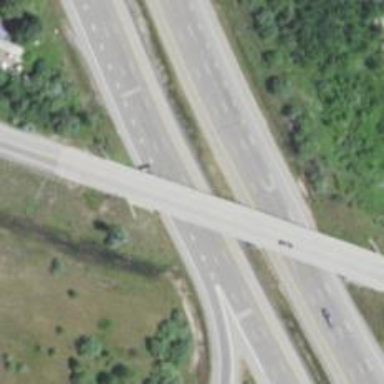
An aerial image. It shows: Motorway junction.